Question: I'm trying to create a summary chart with the nomimal and max weights for only the Level 1 parts. So my code reads the level 1 column on the first sheet and prints the offset cell value on the second sheet if the level = 1. I'm trying to print the major assembly name, max and nominal weights since these change a lot. This isn't working though. Any ideas?

Here is my excel file <URL>
Here is my code so far
'''
Sub trial()
Dim ws1 As Worksheet, ws2 As Worksheet
Dim Group As Range, Mat As Range
Dim CurCell_1 As Range, CurCell_2 As Range
Application.ScreenUpdating = False
Set ws1 = Sheets("Major Assys")
Set ws2 = Sheets("Summary")
For Each Group In ws1.Range("B4:B200")
Set CurCell_2 = ws1.Range("B6")
For Each Mat In ws1.Range("B4:B200")
Set CurCell_1 = ws1.Cells(Mat.Row, Group.Column)
If CurCell_1 = 1 Then
If Not IsEmpty(CurCell_1) Then
CurCell_2.Value = CurCell_1.Value
Set CurCell_2 = CurCell_2.Offset(1)
End If
End If
Next
Next
Application.ScreenUpdating = True
End Sub
'''
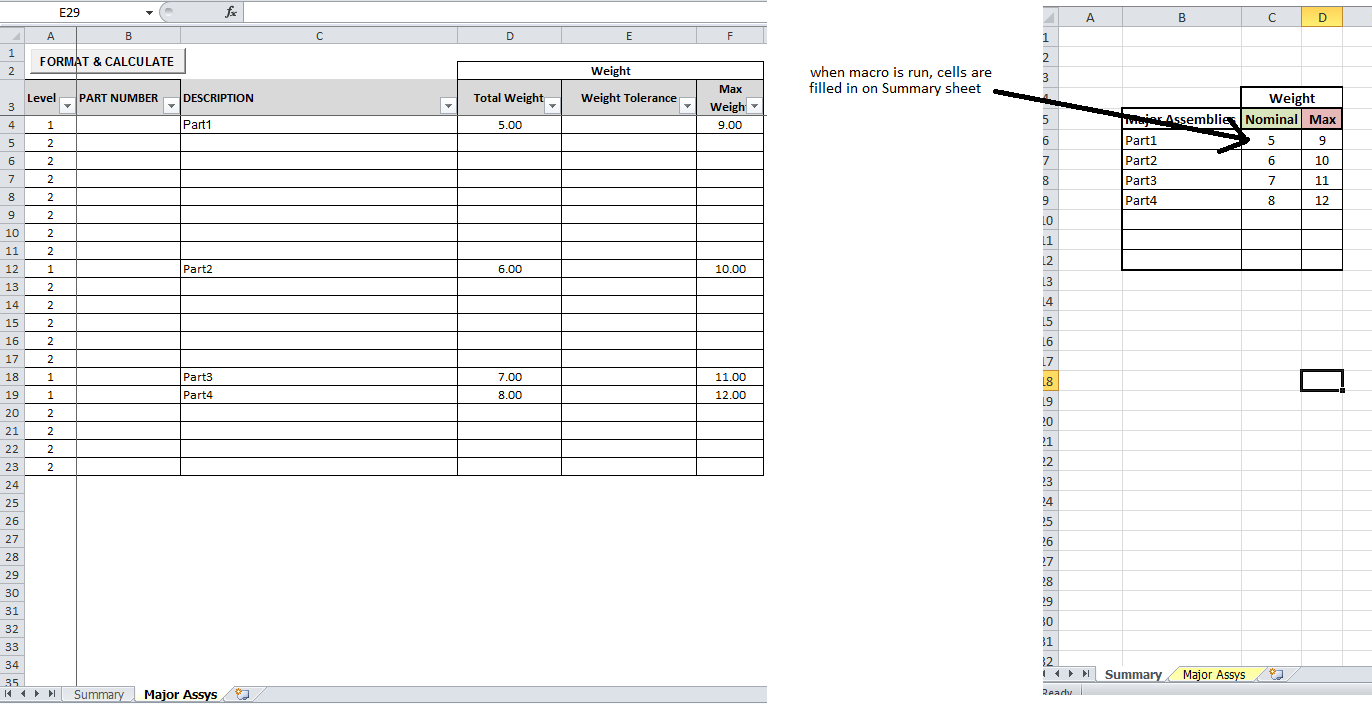
Answer: From your screenshot, this code will work great.
'''
Sub MakeSummary()
Dim oRng1 As Range, oRng2 As Range
Dim oWS1 As Worksheet, oWS2 As Worksheet, i As Long
' Initial cell to check
Set oWS1 = ThisWorkbook.Worksheets("Major Assys")
Set oRng1 = oWS1.Range("A4")
' Initial cell to store
Set oWS2 = ThisWorkbook.Worksheets("Summary")
Set oRng2 = oWS2.Range("B6")
' Clear original data on Summary
i = 0
Do Until IsEmpty(oRng2.Offset(i, 0))
oRng2.Offset(i, 0).EntireRow.ClearContents
i = i + 1
Loop
' Look for Level 1's on "Major Assys", then put in to "Summary"
Do Until IsEmpty(oRng1)
If oRng1.Value = 1 Then
oRng2.Value = oRng1.Offset(0, 2).Value ' Description
oRng2.Offset(0, 1).Value = oRng1.Offset(0, 3).Value ' Nominal
oRng2.Offset(0, 2).Value = oRng1.Offset(0, 5).Value ' Max
Set oRng2 = oRng2.Offset(1, 0) ' Move to next row to store
End If
Set oRng1 = oRng1.Offset(1, 0) ' Move to next row to check
Loop
' Clean up
Set oRng1 = Nothing
Set oWS1 = Nothing
Set oRng2 = Nothing
Set oWS2 = Nothing
End Sub
'''